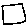
Label: square